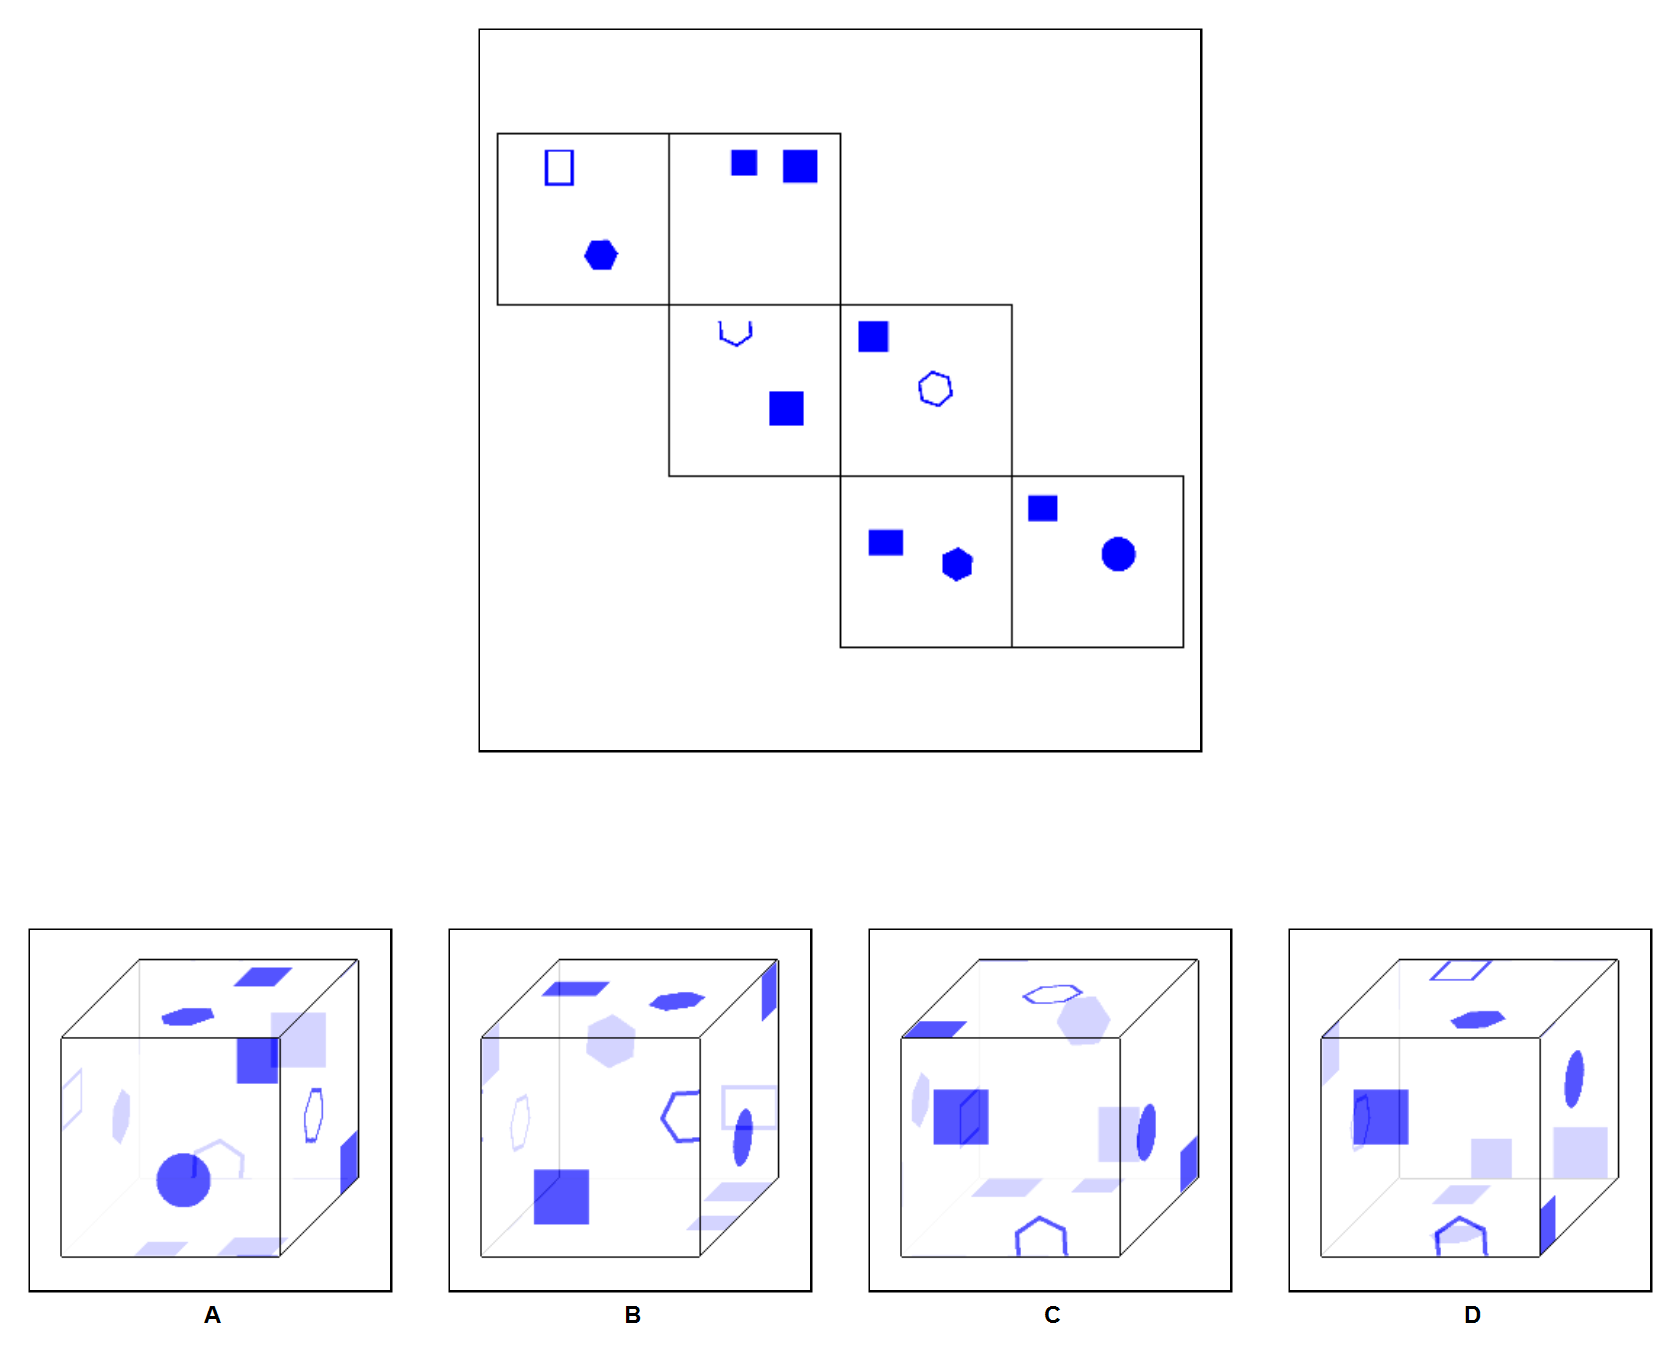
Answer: A